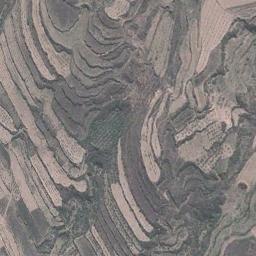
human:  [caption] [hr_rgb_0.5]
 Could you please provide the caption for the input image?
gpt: The terraces are not evenly spaced .

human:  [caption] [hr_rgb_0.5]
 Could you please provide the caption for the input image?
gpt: There are bare and green terrace .

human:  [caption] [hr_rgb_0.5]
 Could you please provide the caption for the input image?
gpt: Half of the terraces are green and the other half are earthy yellow .

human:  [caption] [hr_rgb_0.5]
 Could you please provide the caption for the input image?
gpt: A large layer of brown and green mixed terraces .

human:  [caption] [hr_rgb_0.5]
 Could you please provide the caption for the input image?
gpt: There are many green and yellow terraces .